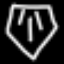
Label: diamond